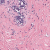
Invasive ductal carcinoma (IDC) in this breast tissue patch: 0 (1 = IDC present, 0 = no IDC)